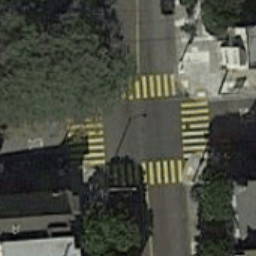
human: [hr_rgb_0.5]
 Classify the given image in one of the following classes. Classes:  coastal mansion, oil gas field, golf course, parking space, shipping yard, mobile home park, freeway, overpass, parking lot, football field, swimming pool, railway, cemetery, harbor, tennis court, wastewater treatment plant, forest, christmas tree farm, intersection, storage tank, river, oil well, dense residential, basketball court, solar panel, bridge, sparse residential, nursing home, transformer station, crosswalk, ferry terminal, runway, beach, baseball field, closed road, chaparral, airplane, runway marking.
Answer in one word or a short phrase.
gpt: crosswalk